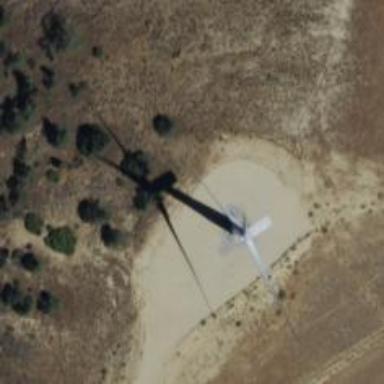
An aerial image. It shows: Wind generator powered by horizontal axis wind turbine.